Question: I'm doing some web-scraping and I'd like to know how to select data from a dropdown box and scrape it. Here's the page: <URL>
As you can see, it's a dynamic web-page and there's the option to show how many entries you'd like.

What I want to do is select the maximum (100), and then scrape the data from the table afterwards. Any ideas how I can go about this? Here's some code you can build on:
'''
Firefox = Firefox()
Firefox.get(source["Exchange Rates by Currency"])
sleep(30)
html = Firefox.page_source
html = bs(html,"html.parser")
table = html.find("table",id="exTable")
select_item = html.find("select")
'''
It'll take you right to the table and select items respectively.
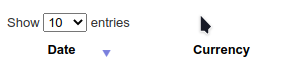
Answer: Try below approach using python - <URL> simple, straightforward, reliable, fast and less code is required when it comes to requests. I have fetched the API URL from website itself after inspecting the network section of google chrome browser.
What exactly below script is doing:
1. First it will take the API URL and do a GET request.
2. After getting the data script will parse the JSON data using json.loads library.
3. Finally it will iterate all over the list of exchange rate by currency list and print them for ex:- Buying rate, Central rate, Currency, Selling rate , Rate date. import json
import requests
from urllib3.exceptions import InsecureRequestWarning
requests.packages.urllib3.disable_warnings(InsecureRequestWarning)
def scrap_cbn_data():
URL = 'https://www.cbn.gov.ng/rates/outputExchangeRateJSN.asp?_=1605068636834' #API URL
response = requests.get(URL,verify=False) # GET request
json_result = json.loads(response.text) #Parse JSON data using json.loads
extracted_data = json_result['data'] #extracted data
for item in extracted_data: #iterate over the list of exchange rate by currency
print('-' * 100)
print('Buying Rate : ', item['buyingrate'])
print('Central Rate : ', item['centralrate'])
print('Currency : ', item['currency'])
print('Rate Date : ', item['ratedate'])
print('Selling Rate : ', item['sellingrate'])
print('-' * 100)
scrap_cbn_data()